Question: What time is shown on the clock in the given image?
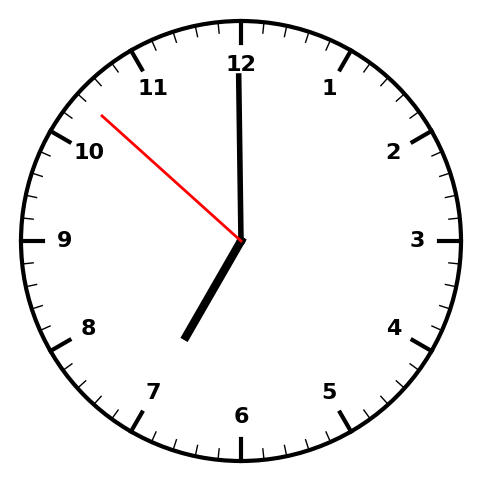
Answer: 06:59:52